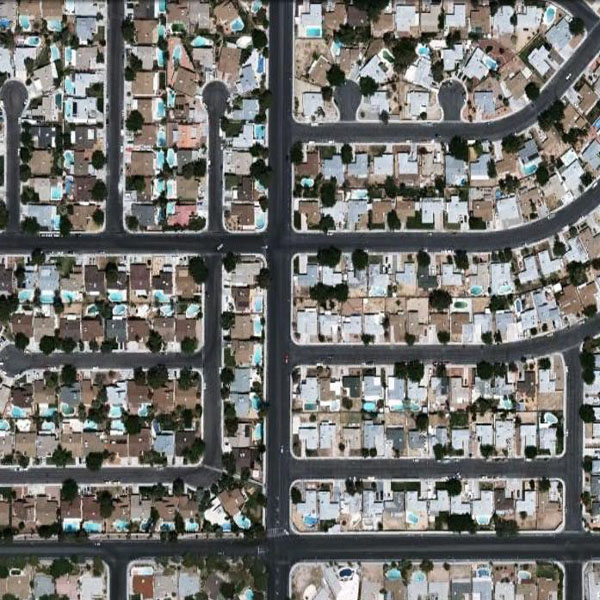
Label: DenseResidential